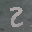
Label: 2